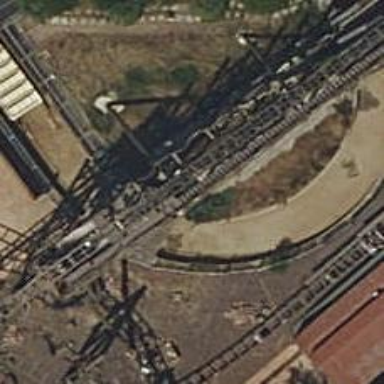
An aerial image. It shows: Disused railway bridge.